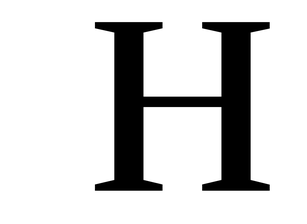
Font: LibreCaslonText_Medium